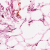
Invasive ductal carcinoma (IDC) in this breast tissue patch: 0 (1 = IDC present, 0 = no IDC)